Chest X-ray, PA view. Patient: 48 years old, sex F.
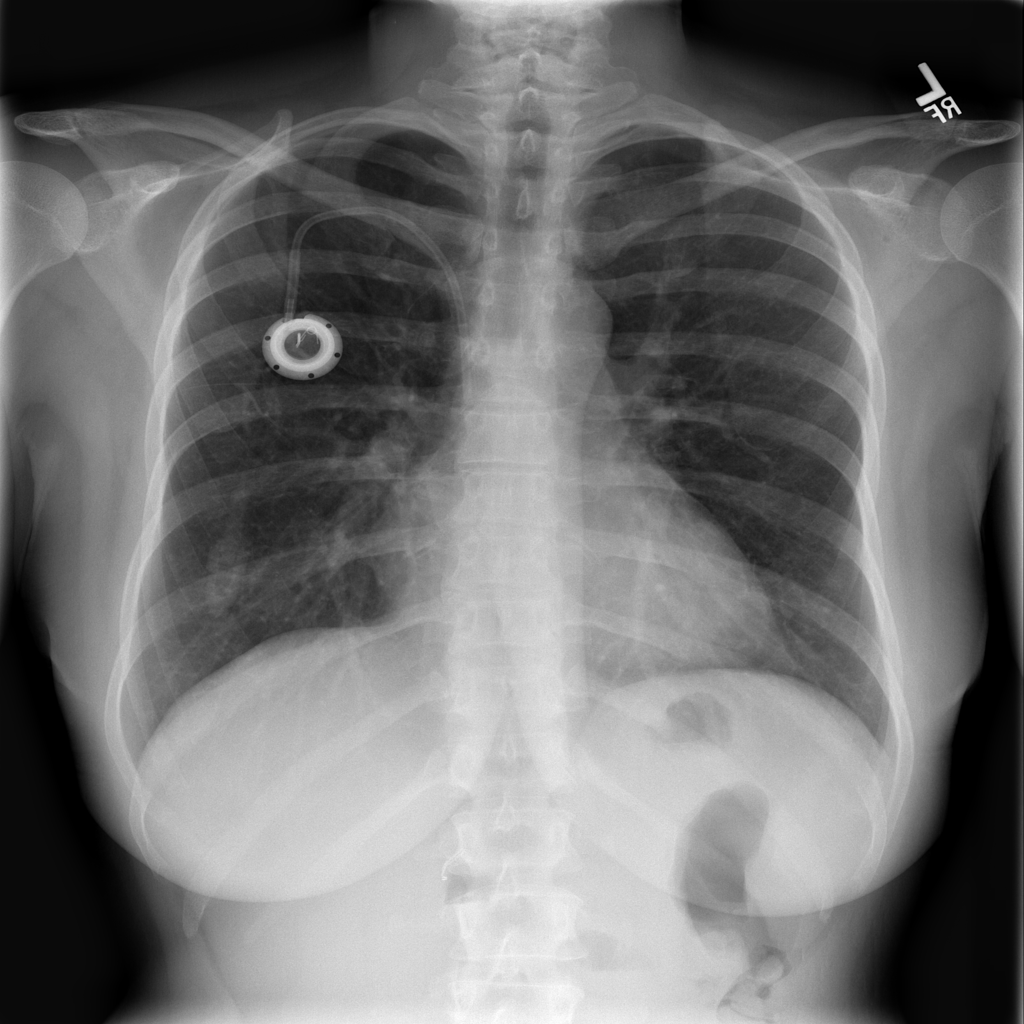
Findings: No Finding